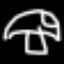
Label: mushroom